Question: Project file structure screenshot:

I have my project structure as shown in the screenshot, and I am just wondering what does the publish folder do, and how does it get generated? Is it there because the app is published?
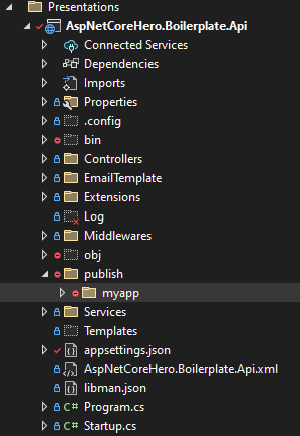
Answer: The publish folder you see is the result of a 'dotnet publish' command. The 'dotnet publish' command compiles app code and copies the files required to run the app into a publish folder. The content of the folder can then be copied to a hosting system for deployment.
More info about dotnet publish command: <URL>
More info about publishing and deploying asp.net core apps: <URL>